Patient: sex M, age 60
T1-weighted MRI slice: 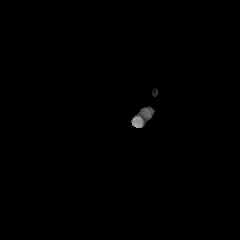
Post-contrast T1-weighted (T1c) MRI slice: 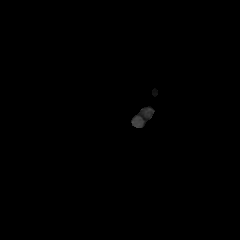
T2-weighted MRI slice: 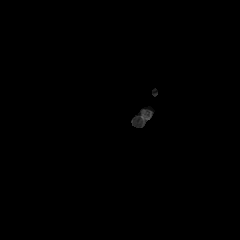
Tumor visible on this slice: no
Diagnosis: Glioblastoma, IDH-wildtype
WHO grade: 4